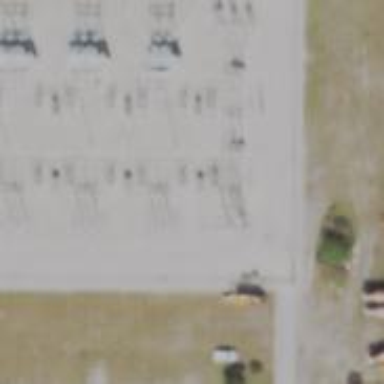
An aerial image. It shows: Switch used for power control.